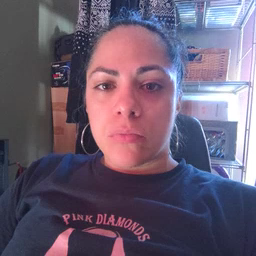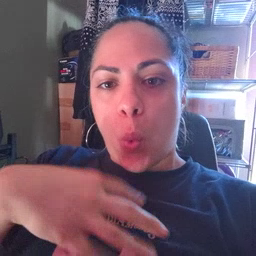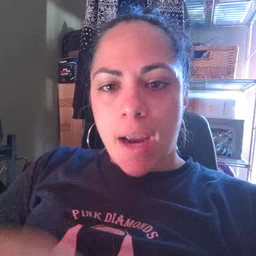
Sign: white